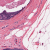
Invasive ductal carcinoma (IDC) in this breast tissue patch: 0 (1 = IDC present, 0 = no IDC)